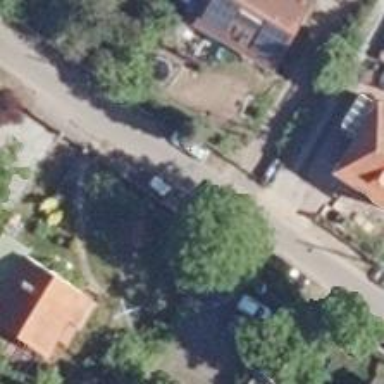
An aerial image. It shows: Smooth asphalt road in residential area.